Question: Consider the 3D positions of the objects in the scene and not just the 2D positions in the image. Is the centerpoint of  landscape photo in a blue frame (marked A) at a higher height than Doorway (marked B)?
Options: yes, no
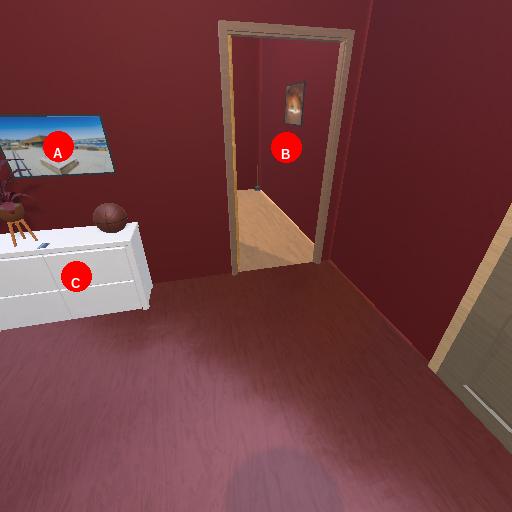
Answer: yes